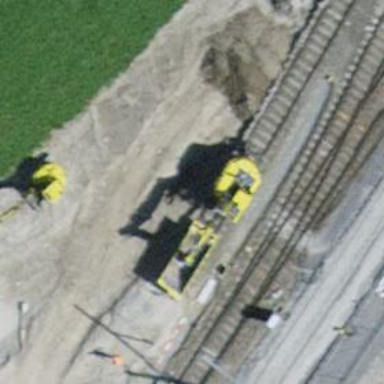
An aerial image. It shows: Railway buffer stop.